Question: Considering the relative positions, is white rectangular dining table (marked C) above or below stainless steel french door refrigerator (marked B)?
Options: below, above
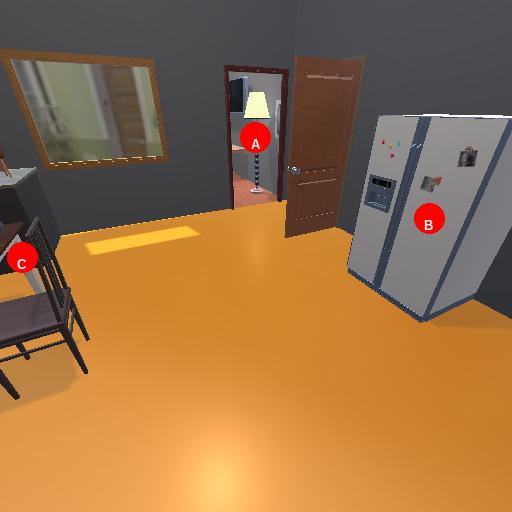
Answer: below